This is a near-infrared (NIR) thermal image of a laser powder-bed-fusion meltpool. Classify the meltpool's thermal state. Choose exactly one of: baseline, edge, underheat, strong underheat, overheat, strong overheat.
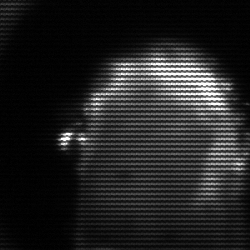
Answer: baseline